Question: How do I make it so that the icon will only update for the tile that was clicked? Right now, the behavior is that icons update when clicking on one tile.
Here is the code (trimmed to only include relevant parts):
'''
Column(children: List.generate(
filteredFAQ.length,
(index) => Column(
children: [
if(index > 0) {
Container(
child: Column(
children: <Widget>[
ExpansionTile(
trailing: SvgPicture.string(
isQuestionClicked
? addPayeeArrowUp
: rightArrow,
color: primary,
),
onExpansionChanged:
(bool expanded) {
setState(() {
isQuestionClicked = expanded;
});
},
),
],
)
)
}
]
)
),);
'''
here are screenshots of the behavior:
<URL>
[
I used the in built onExpansionChange of the ExpansionTile.
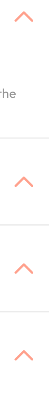
Answer: To only change the icon of the expanded tile, you can use this approach:
create a 'Map':
'''
Map<int, bool> state = {};
'''
and use it accordingly in your 'ExpansionTile' to check whether it's selected, if the value is 'true' or 'false':
'''
List.generate(6, (index) {
return ExpansionTile(
title: Text('Item $index'),
trailing: state[index] ?? false
? Icon(Icons.arrow_drop_up)
: Icon(Icons.arrow_drop_down),
onExpansionChanged: (value) {
setState(() {
state[index] = value;
});
},
children: [
Container(
height: 100,
color: Colors.red,
),
],
);
}),
'''
---
Complete runnable example:
'''
import 'package:flutter/material.dart';
const Color darkBlue = Color.fromARGB(255, 18, 32, 47);
void main() {
runApp(MyApp());
}
class MyApp extends StatelessWidget {
@override
Widget build(BuildContext context) {
return MaterialApp(
theme: ThemeData.dark().copyWith(
scaffoldBackgroundColor: darkBlue,
),
debugShowCheckedModeBanner: false,
home: Scaffold(
body: Center(
child: MyWidget(),
),
),
);
}
}
class MyWidget extends StatefulWidget {
@override
State<MyWidget> createState() => _MyWidgetState();
}
class _MyWidgetState extends State<MyWidget> {
Map<int, bool> state = {};
bool isExpanded = false;
@override
Widget build(BuildContext context) {
return Scaffold(
appBar: AppBar(
title: Text('Flutter Demo Home Page'),
),
body: Column(
children:
// generate 6 ExpansionTiles
List.generate(6, (index) {
return ExpansionTile(
title: Text('Item $index'),
trailing: state[index] ?? false
? Icon(Icons.arrow_drop_up)
: Icon(Icons.arrow_drop_down),
onExpansionChanged: (value) {
setState(() {
state[index] = value;
});
},
children: [
Container(
height: 100,
color: Colors.red,
),
],
);
}),
),
);
}
}
'''